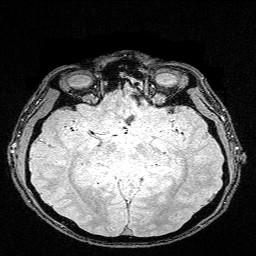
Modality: FLASH
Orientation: coronal
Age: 30
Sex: male